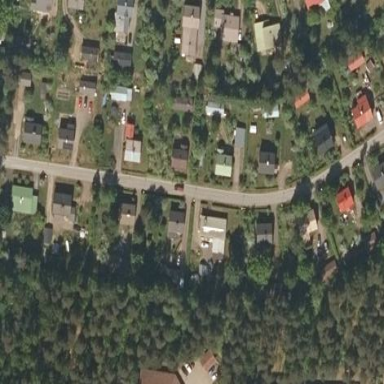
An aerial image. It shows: Residential area.